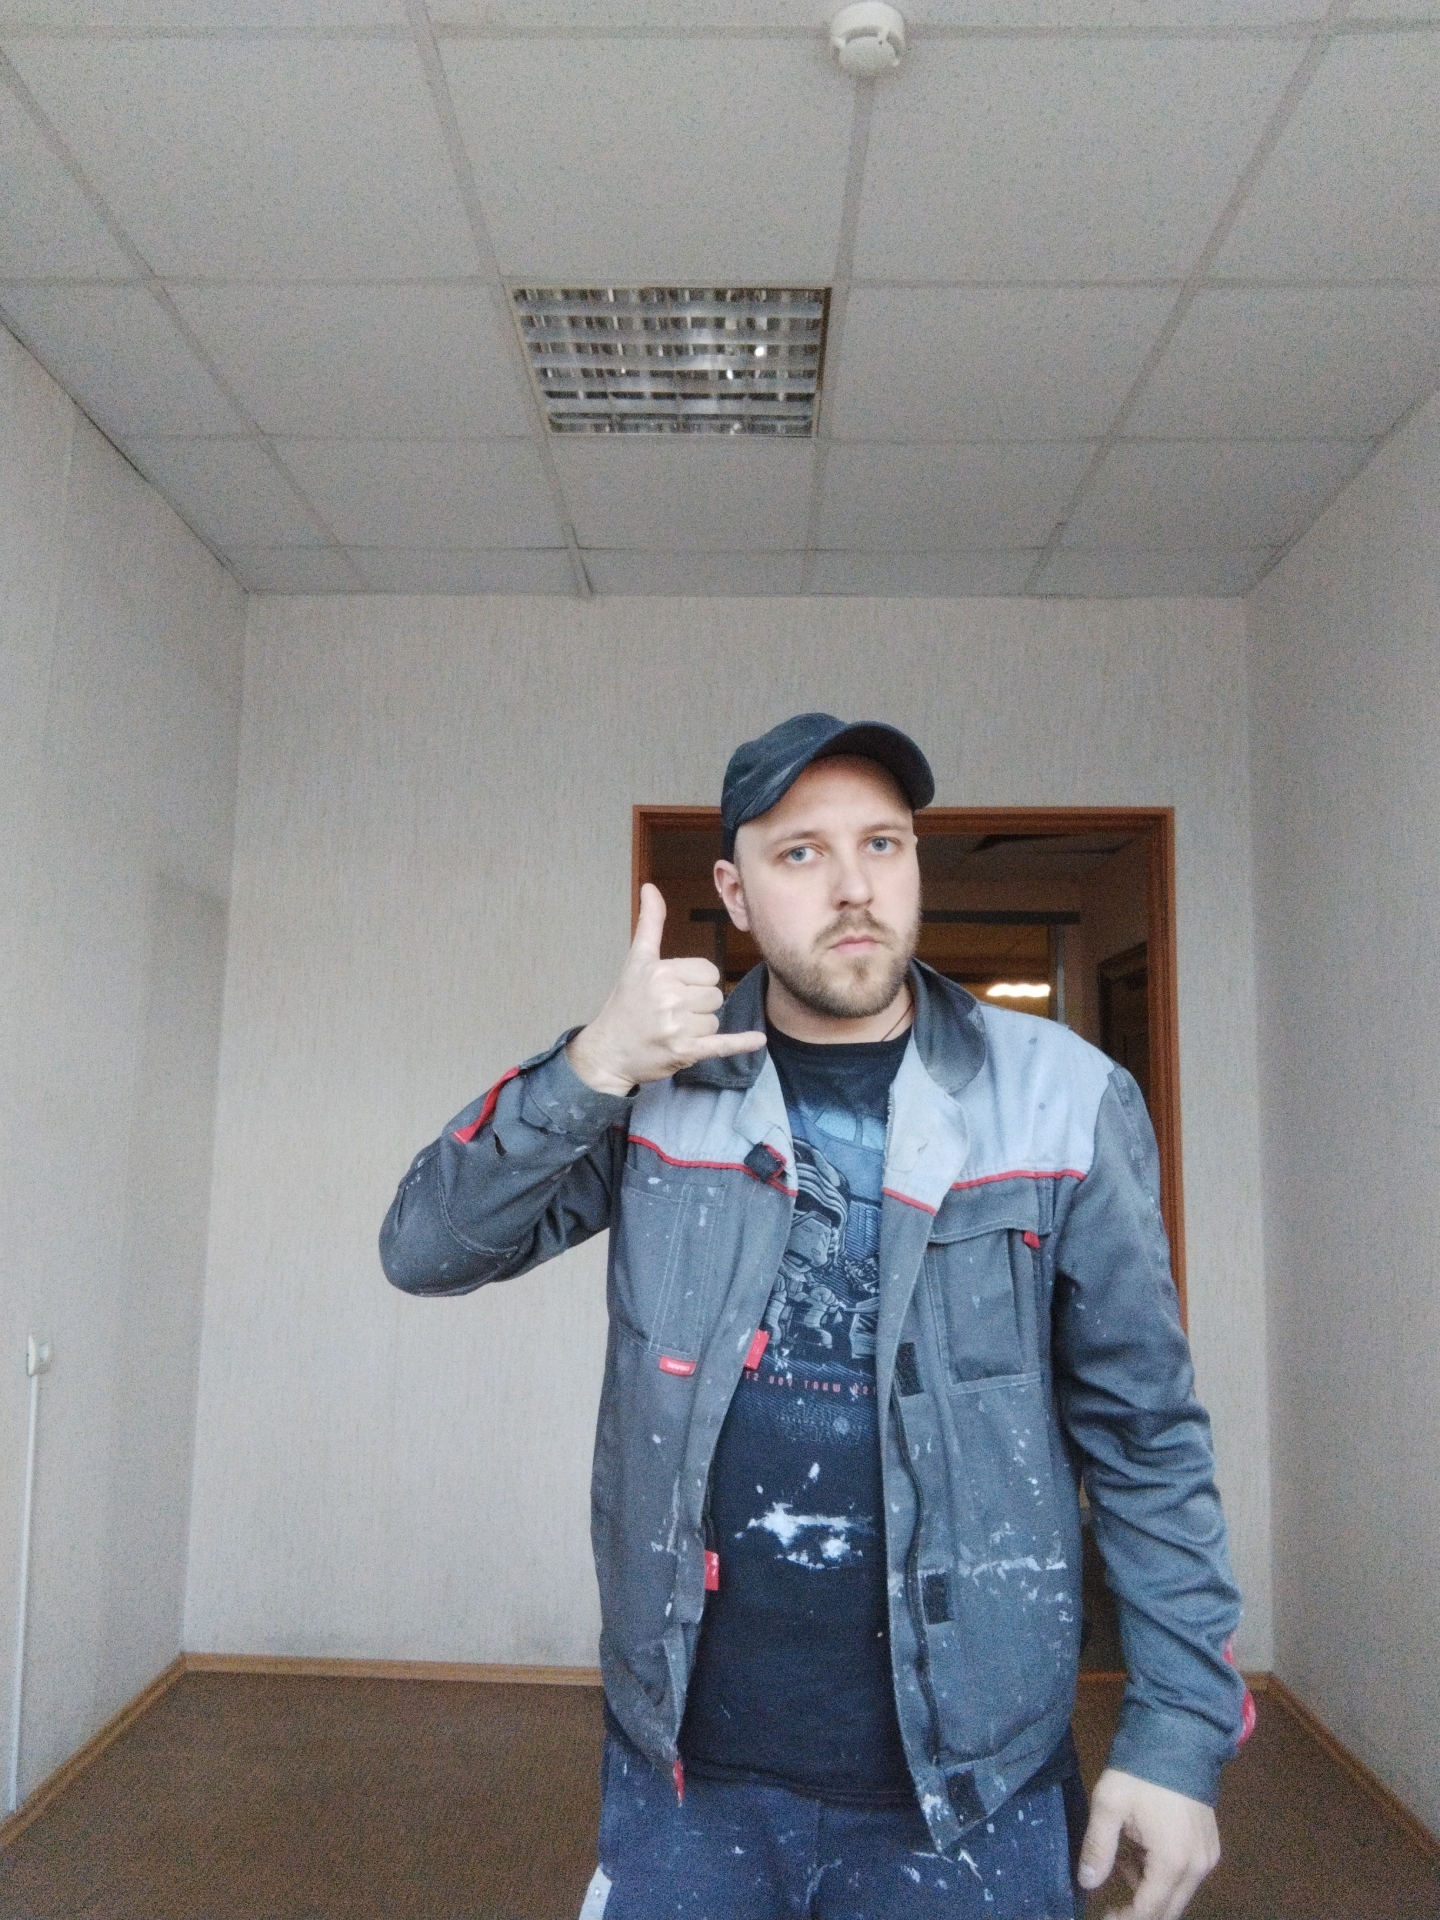
Label: noise